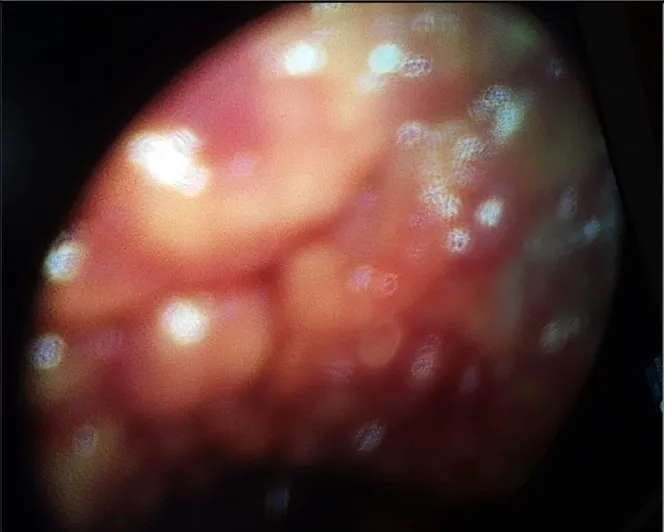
The 'grape-cluster' like aspect of the pleura as seen in medical thoracoscopy performed in our department of Pneumology.
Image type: endoscopy (gi_endoscopy)